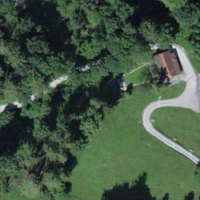
EUNIS habitat code: 44
Species observed at this site:
Tussilago farfara